Question: I draw line like this:
'''
- (void)drawRect:(CGRect)rect {
_lineColor = [UIColor blackColor];
[_lineColor setStroke];
[_lineColor setFill];
CGContextRef c = UIGraphicsGetCurrentContext();
CGContextClearRect(c, rect);
[[UIColor clearColor] setFill];
CGContextAddRect(c, rect);
CGContextSetLineWidth(c, 1);
CGContextDrawPath(c, kCGPathFill);
CGContextBeginPath(c);
CGContextMoveToPoint(c, 0, 0);
CGContextAddLineToPoint(c, x1, y1);
CGContextStrokePath(c);
}
'''
but, my line is have different width which angle is 90 or 45 degrees. How I can draw line with same width

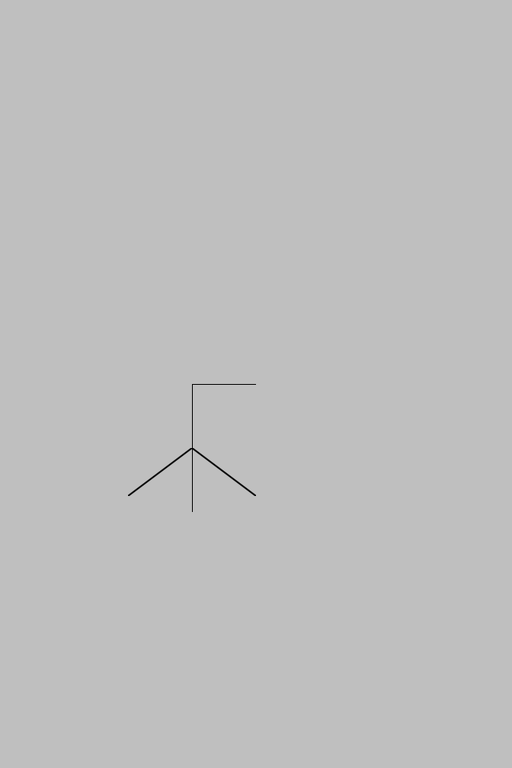
Answer: I whipped up something that may make the effect here more visible. Here's the code:
'''
- (void)drawRect:(CGRect)rect
{
CGContextRef c = UIGraphicsGetCurrentContext();
// Get us a gray background
CGContextSetFillColorWithColor(c, [[UIColor grayColor] CGColor]);
CGContextFillRect(c, CGRectInfinite);
CGContextSetStrokeColorWithColor(c, [[UIColor blackColor] CGColor]);
CGContextSetLineWidth(c, 1.0);
CGContextBeginPath(c);
// Draw some lines at various angles
for (CGFloat i = -10.; i <= 10.; i += 1.0)
{
CGContextMoveToPoint(c, CGRectGetMidX(self.bounds), CGRectGetMidY(self.bounds));
CGContextAddLineToPoint(c, CGRectGetMidX(self.bounds) + i * 10., CGRectGetMidY(self.bounds) + 100);
}
CGContextStrokePath(c);
}
'''
Here's the output from that code on a retina device: (This should display at 100% in the standard StackOverflow format, but you can look at it full size to be sure)

Now here's a piece of that blown up:

What you're seeing here is anti-aliasing at work. For starters the vertical line is 2.0 pixels across, all the time, with no anti-aliasing (assuming you draw it on a pixel boundary). Now think about a 45deg line drawn using the same pixel grid, and employ the Pythagorean theorem. Here's another diagram:

At it's narrowest (i.e. in the dimension perpendicular to the line itself), a 45 deg line will appear 1.414px wide, and at it's widest opaque section (not counting the mostly transparent pixel that's bridging the space in the jaggy gaps) it's going to appear 2.828px across. When blown up, you can see how the work that's being done to anti-alias these lines is effecting the optical appearance of the lines.
Someone is probably going to come along and suggest that you turn off anti-aliasing, but for reference, that makes the optical effect (because then the rasterizer is going to make every pixel with coverage completely opaque):

In short, this is expected behavior, and if you need to adjust how you draw each line to achieve some desired optical appearance that the default anti-aliasing code doesn't provide, then you just have to do that work. There's not a "make all my lines optically similar" setting in CoreGraphics -- they've done the best they can for the general case, and if you need something more specific that's up to you. FWIW, many many applications simply use the default, and people seem pretty satisfied with the results, so you might ask yourself if this is really the place in your app where you want to put in a bunch of extra work.
It occurred to me: I'm not sure you'll like the effect, but one possible approach for achieving optical similarity might be to draw your vertical lines on pixel boundaries. This will cause them to appear anti-aliased too, which (depending on how you look at it) may make them appear more consistent with the angled, anti-aliased lines. Here's what that looks like:

What you lose doing this is a certain "crispness" to the lines. Drawing off pixel-boundaries can most easily be achieved by translating the context by 0.25pt in the X direction (for retina -- for non-retina, 0.5pt will have a similar effect) like this:
'''
CGContextTranslateCTM(c, 0.25, 0);
'''
Hope this helps.